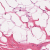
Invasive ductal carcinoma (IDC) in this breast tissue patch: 0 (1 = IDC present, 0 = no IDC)